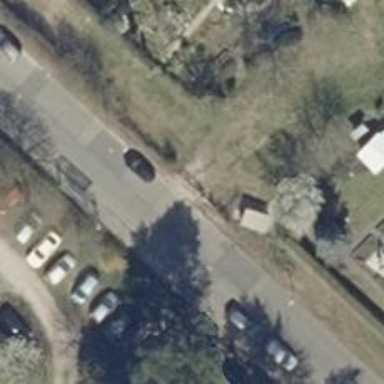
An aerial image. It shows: Footway covered with grass.